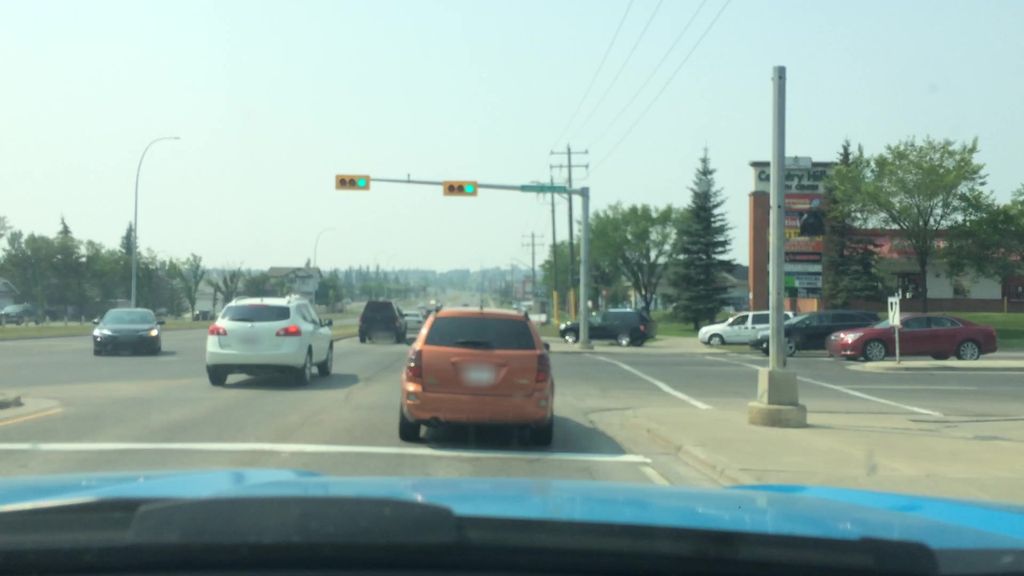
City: calgary